Field crop: maize
Growth stage: 2
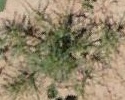
Species: salsola